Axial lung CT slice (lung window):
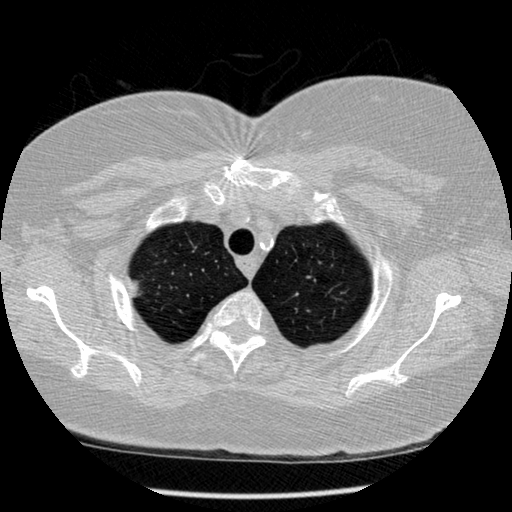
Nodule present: yes
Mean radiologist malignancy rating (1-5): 4.5